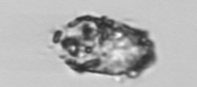
Label: Tintinnopsis